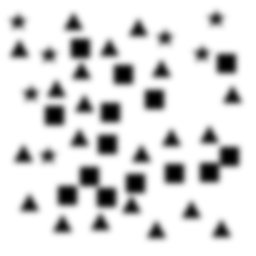
Squares: 14
Triangles: 21
Stars: 7
Total shapes: 42